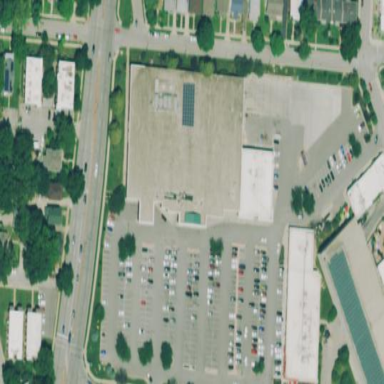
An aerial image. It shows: Building that houses supermarket.